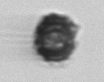
Label: Syracosphaera_pulchra